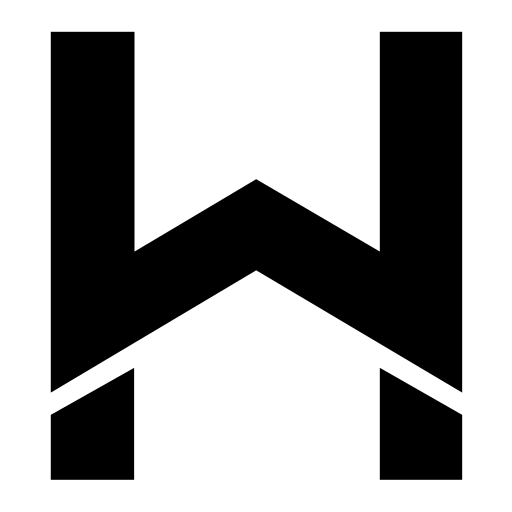
Tags: icon, FontAwesome, fa-icon, brand, wirsindhandwerk